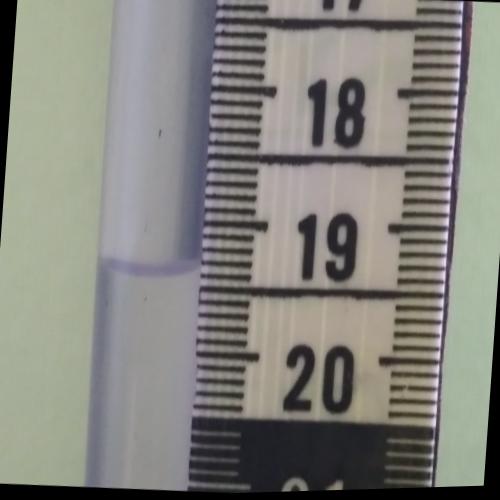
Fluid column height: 19.4 cm